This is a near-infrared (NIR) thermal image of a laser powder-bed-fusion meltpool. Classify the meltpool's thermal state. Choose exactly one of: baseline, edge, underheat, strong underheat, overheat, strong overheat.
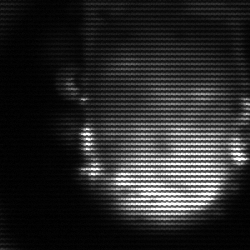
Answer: baseline